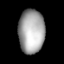
Tissue: lung
Cell type: T cells
Senescence score: 0.1621
Nuclear area (px): 1109
Mean DAPI intensity: 166.521